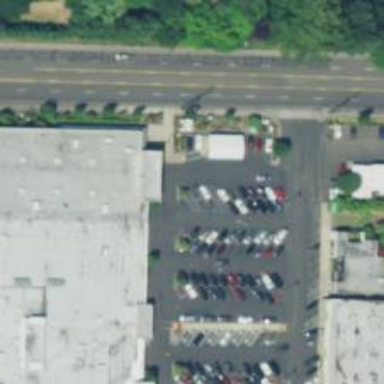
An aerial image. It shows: Parking space.